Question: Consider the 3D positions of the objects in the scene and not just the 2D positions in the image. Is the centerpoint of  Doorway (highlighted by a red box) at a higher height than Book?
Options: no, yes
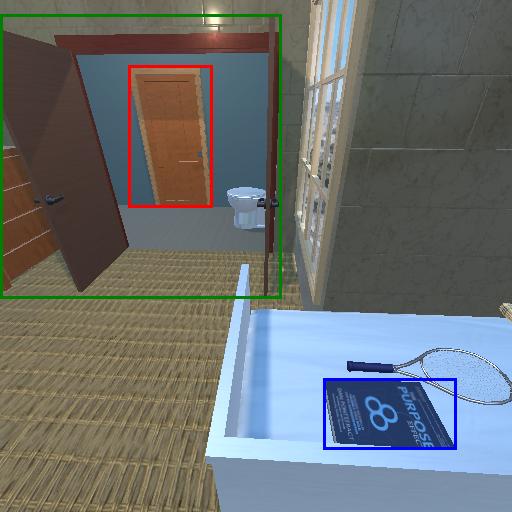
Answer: no